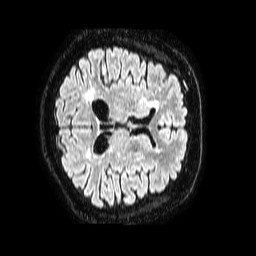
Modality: FLAIR
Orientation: axial
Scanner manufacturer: philips
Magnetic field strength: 1.5 T
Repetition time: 4.8 s
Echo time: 0.3 s